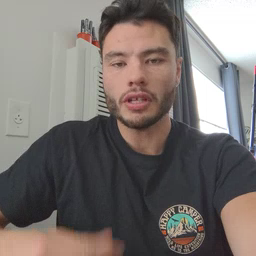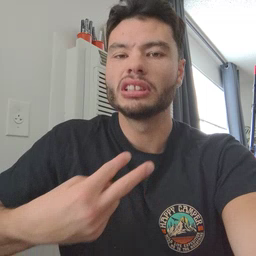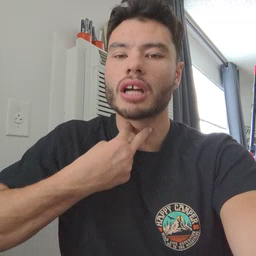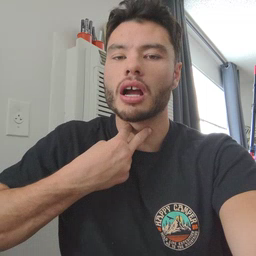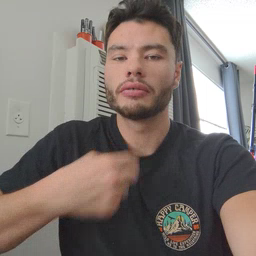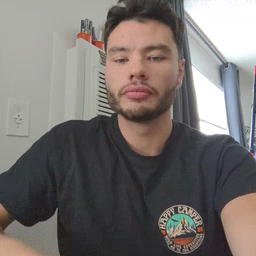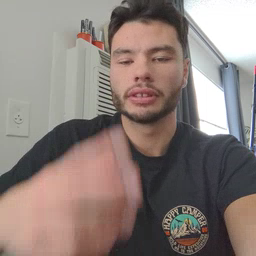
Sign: stuck